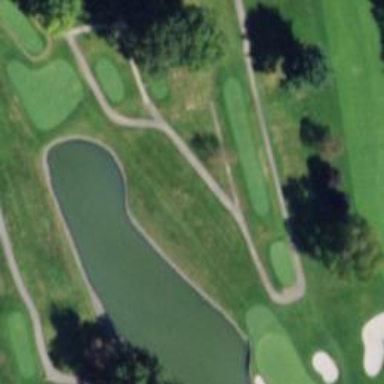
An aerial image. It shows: Path used for both walking and golf.